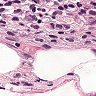
Metastatic tissue present: yes